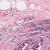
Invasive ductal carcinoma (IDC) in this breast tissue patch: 1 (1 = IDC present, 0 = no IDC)